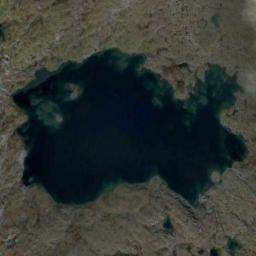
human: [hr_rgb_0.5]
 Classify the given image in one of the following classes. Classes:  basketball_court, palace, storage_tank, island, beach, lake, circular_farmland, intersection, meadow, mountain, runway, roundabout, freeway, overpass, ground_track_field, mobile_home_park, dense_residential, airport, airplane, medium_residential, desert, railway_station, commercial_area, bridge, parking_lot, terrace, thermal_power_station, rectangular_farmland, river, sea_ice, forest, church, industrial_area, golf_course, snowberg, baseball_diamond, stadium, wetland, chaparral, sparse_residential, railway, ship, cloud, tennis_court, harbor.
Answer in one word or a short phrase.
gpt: lake